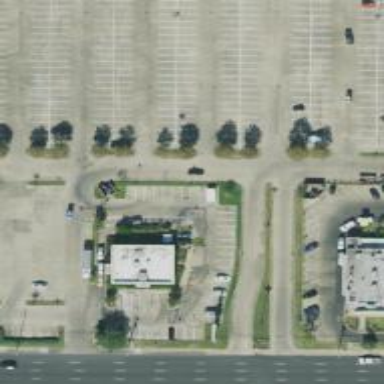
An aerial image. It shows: Parking space is available.